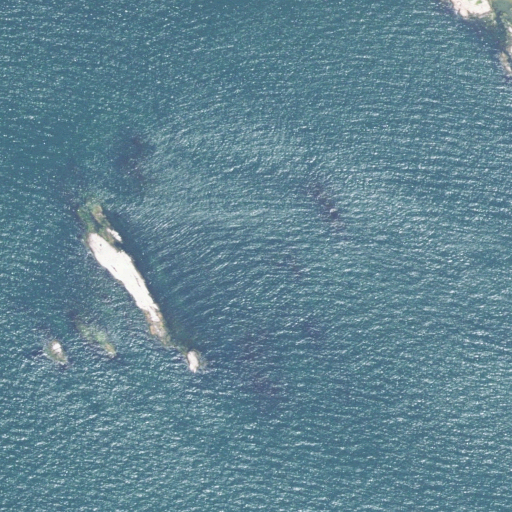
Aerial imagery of island in Connecticut named Long Rock containing open water, barren land, and deciduous forest